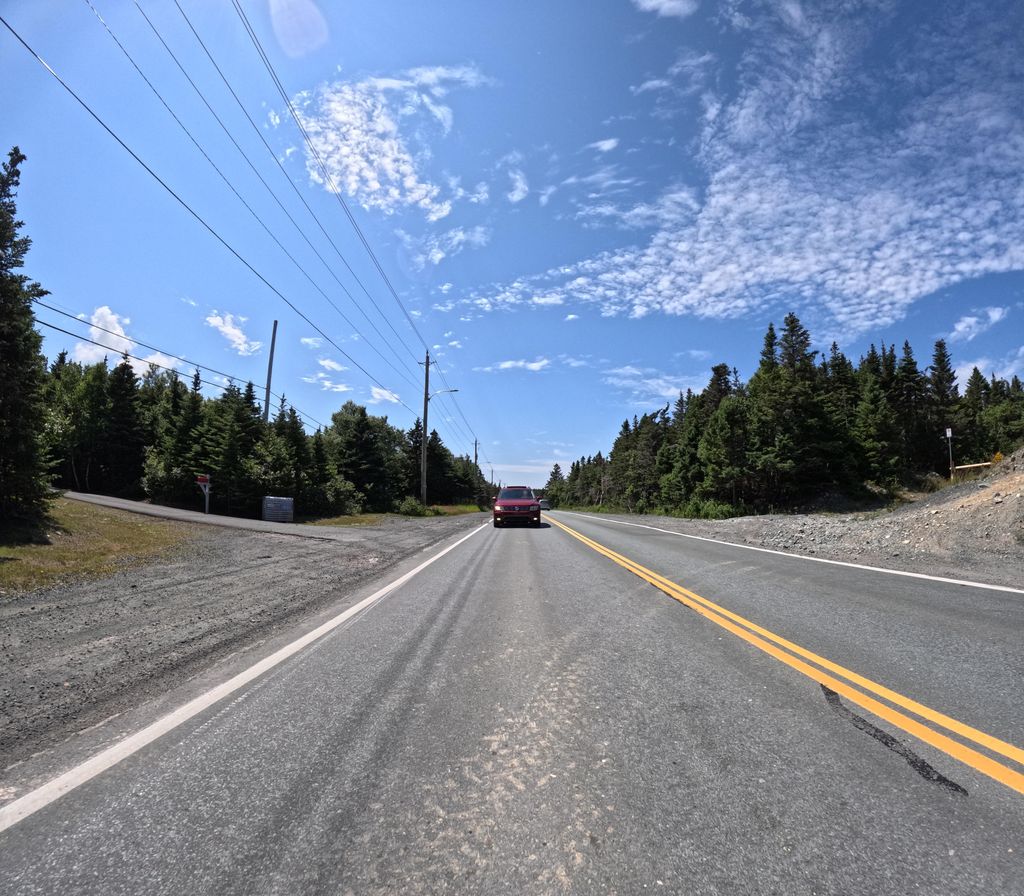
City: st_johns